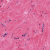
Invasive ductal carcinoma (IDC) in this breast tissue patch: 0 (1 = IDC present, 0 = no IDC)